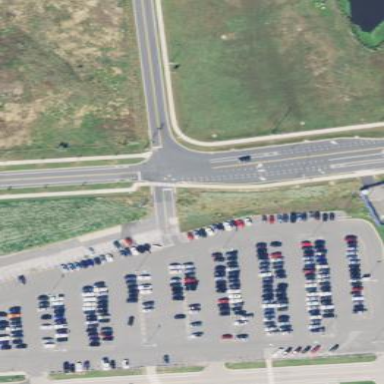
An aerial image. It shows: Parking area.